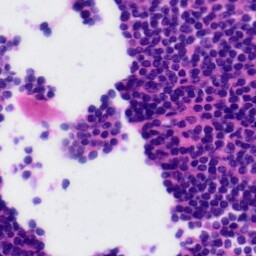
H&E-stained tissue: Tonsil